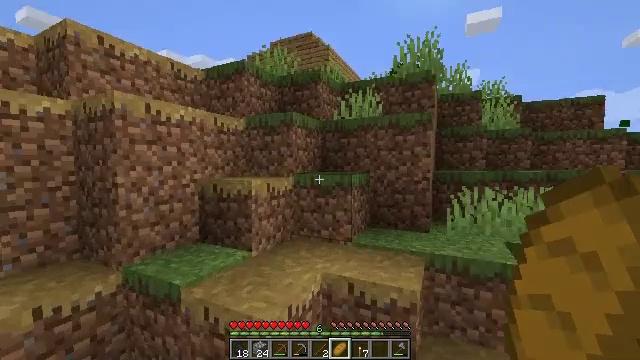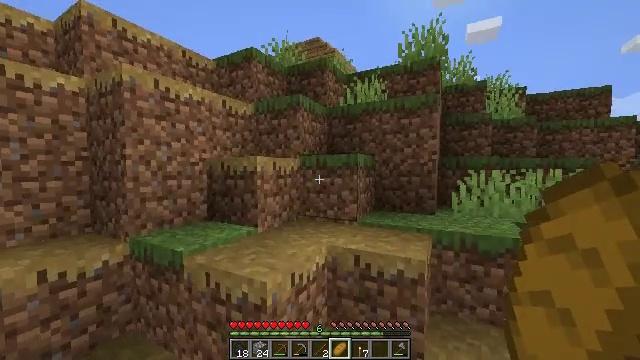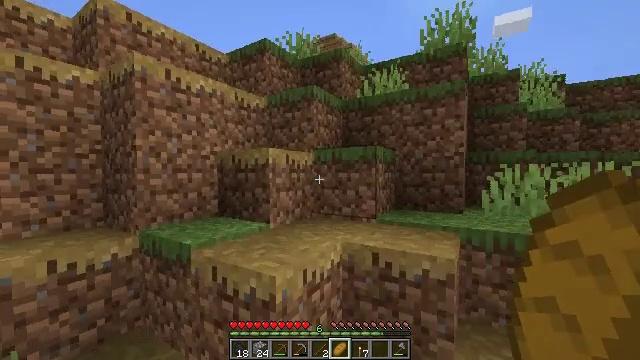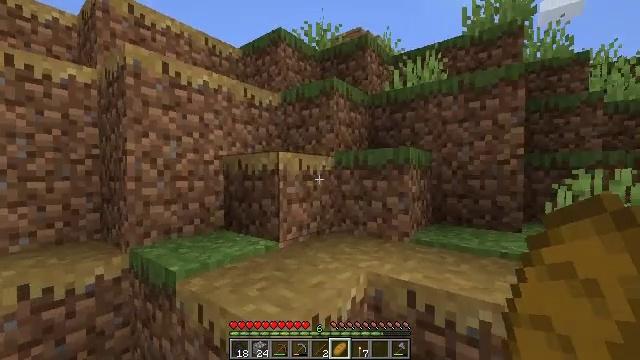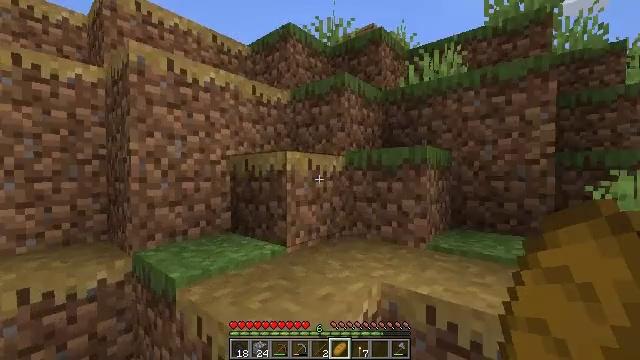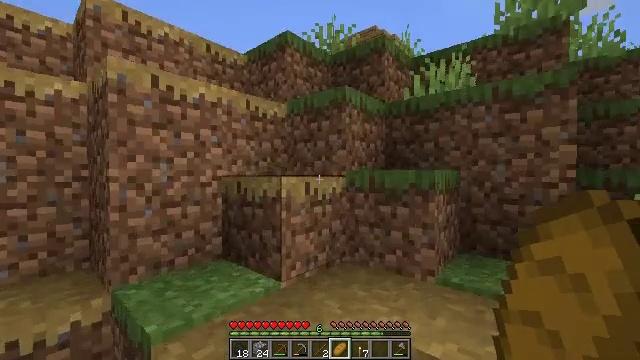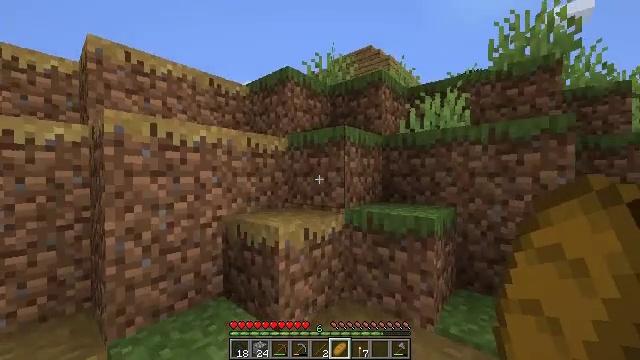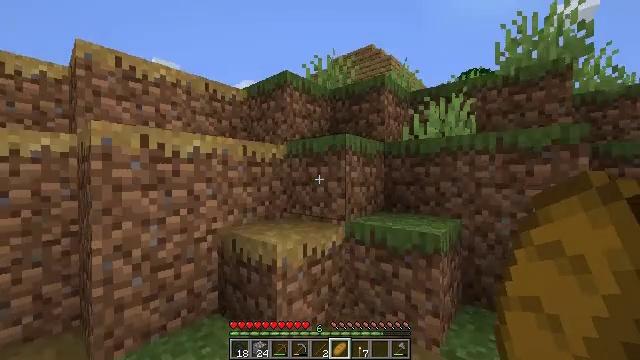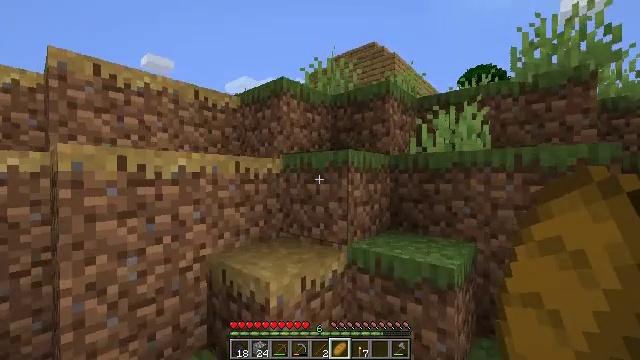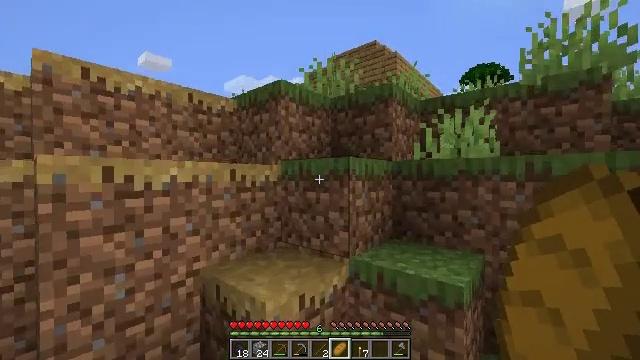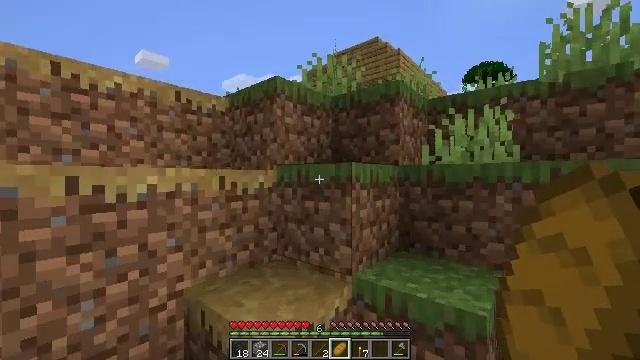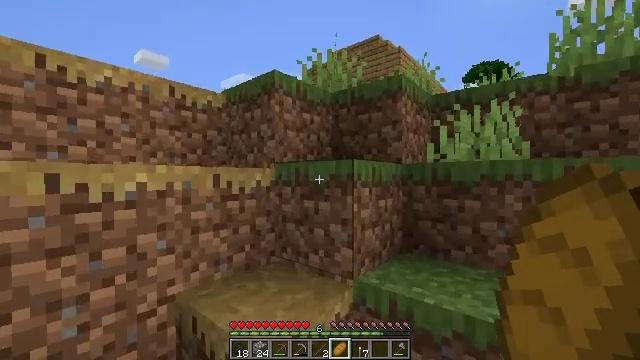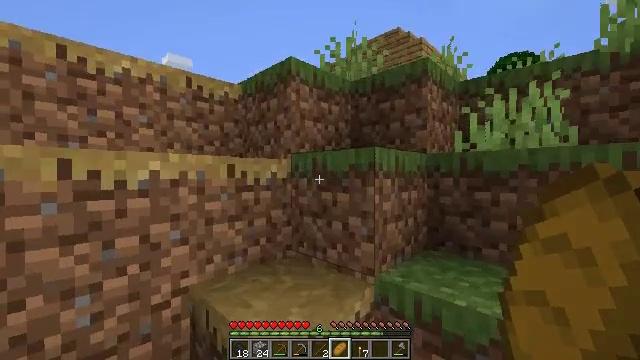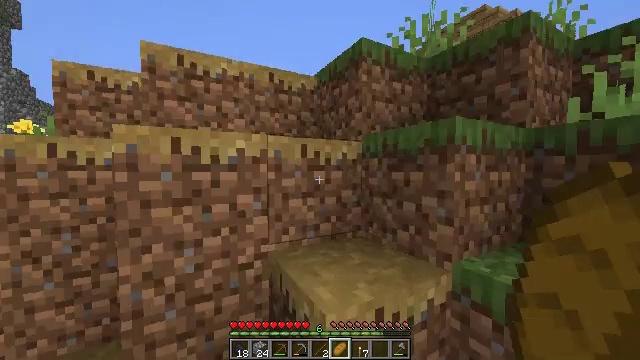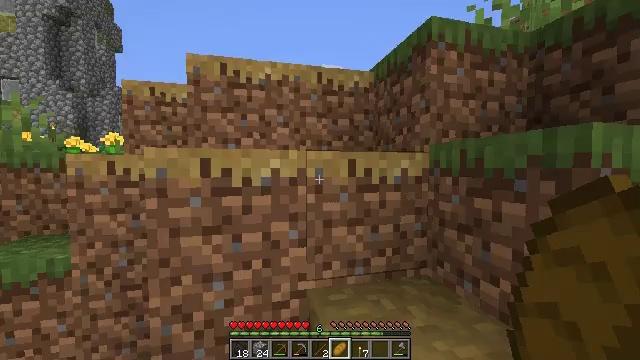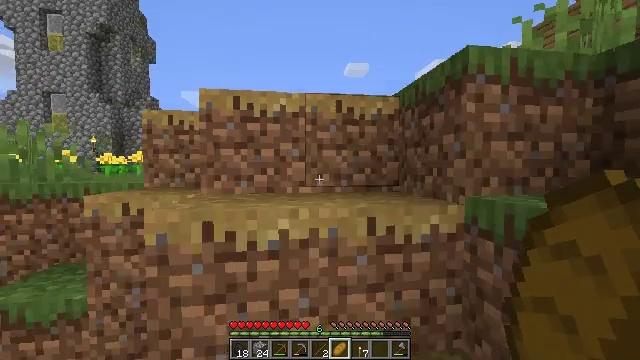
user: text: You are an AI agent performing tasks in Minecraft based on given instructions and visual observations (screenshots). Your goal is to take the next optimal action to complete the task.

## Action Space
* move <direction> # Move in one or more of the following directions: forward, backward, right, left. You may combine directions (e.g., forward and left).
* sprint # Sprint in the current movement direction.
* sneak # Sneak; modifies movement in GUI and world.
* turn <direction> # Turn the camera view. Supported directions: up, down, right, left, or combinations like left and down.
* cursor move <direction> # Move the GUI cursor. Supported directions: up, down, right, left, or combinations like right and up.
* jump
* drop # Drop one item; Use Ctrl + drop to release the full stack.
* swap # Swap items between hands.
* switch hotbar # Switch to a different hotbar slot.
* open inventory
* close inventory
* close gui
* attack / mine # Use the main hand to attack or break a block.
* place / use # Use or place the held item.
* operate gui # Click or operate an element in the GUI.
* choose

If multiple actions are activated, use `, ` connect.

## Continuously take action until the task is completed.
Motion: motion action
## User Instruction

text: Break the brewing stand to collect it.
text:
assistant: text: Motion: move forward, turn left
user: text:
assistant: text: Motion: move forward, turn left
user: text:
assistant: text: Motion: move forward, turn left
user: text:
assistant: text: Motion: move forward, turn left
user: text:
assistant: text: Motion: move forward, jump
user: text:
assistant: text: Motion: move forward, jump
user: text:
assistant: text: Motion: move forward, jump
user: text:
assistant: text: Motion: move forward, jump
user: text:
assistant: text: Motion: move forward, jump
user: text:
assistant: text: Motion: move forward
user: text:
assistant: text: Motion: move forward
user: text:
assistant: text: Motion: move forward, turn left
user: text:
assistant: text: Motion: move forward, turn left and down, jump
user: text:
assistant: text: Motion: move forward, turn left, jump
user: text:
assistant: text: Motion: move forward, turn left, jump
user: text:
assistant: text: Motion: move forward, jump
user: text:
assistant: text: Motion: move forward
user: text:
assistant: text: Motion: move forward
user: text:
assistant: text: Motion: move forward
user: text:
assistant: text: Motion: move forward
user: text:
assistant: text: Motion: move forward
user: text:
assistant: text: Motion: move forward, jump
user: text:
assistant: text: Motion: move forward, jump
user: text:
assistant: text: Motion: move forward and move right, jump
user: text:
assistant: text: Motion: move forward and move right, jump
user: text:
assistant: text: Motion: move forward and move right, turn down, jump
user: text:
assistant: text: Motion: move forward and move right
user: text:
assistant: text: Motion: move forward and move right
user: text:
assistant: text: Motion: move forward and move right
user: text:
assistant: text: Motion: move forward and move right